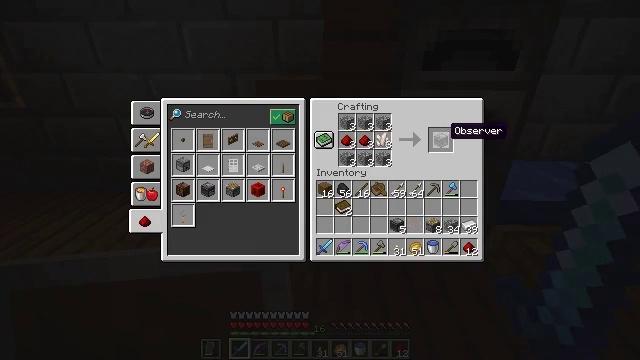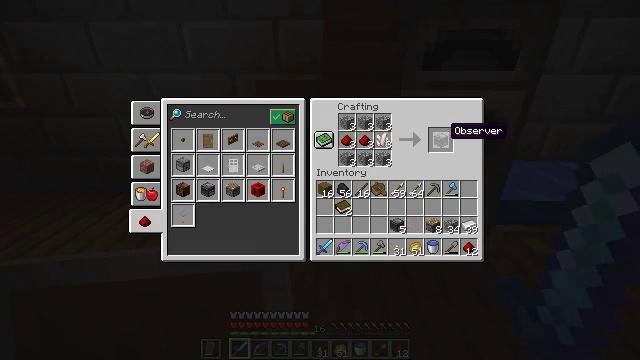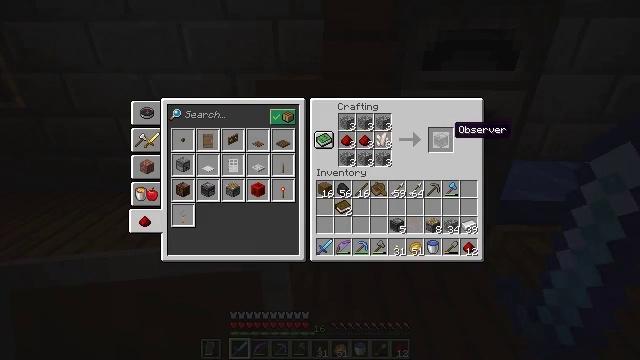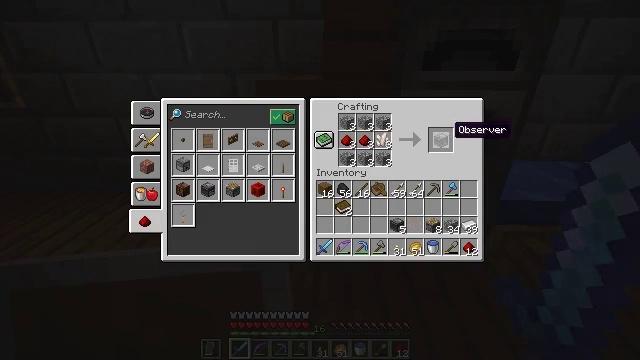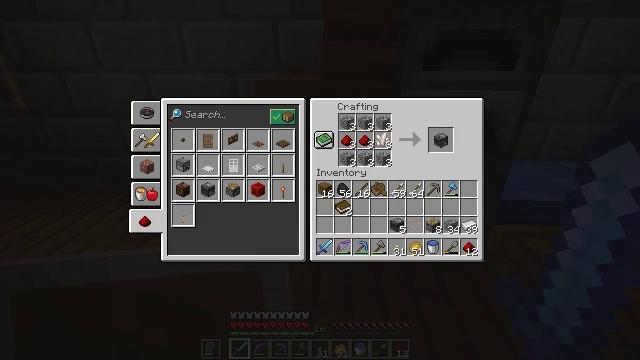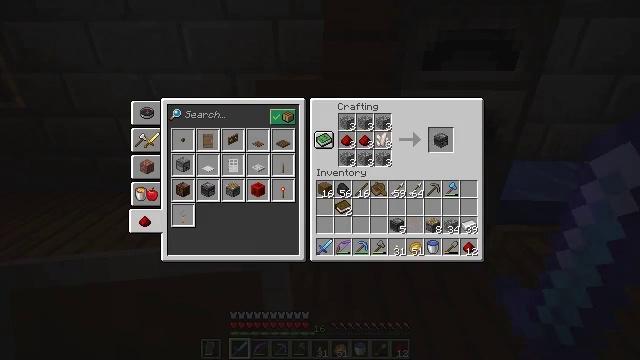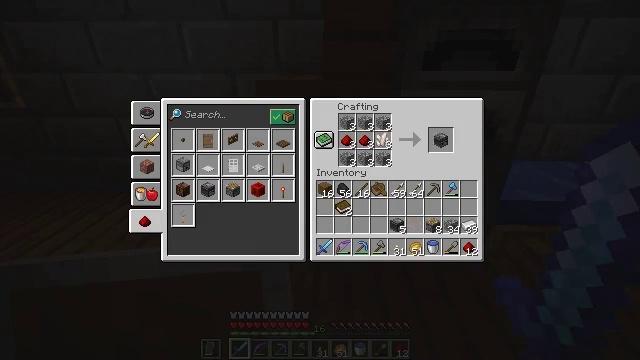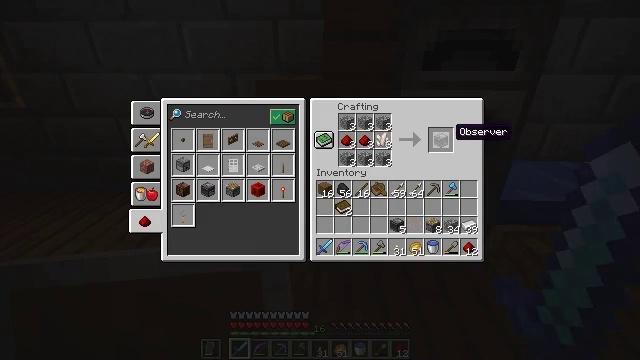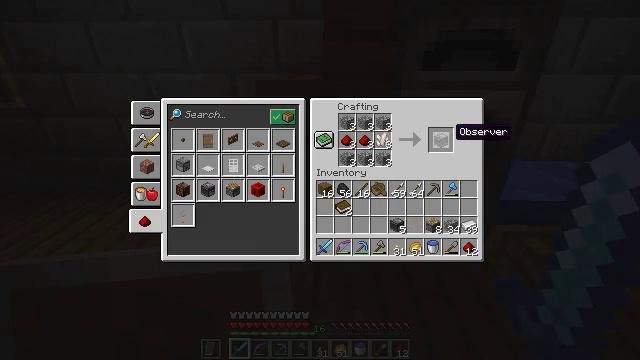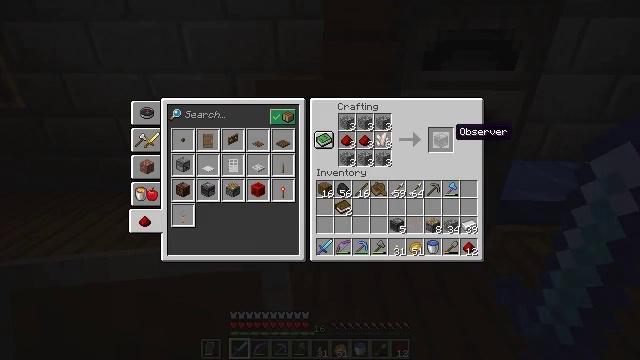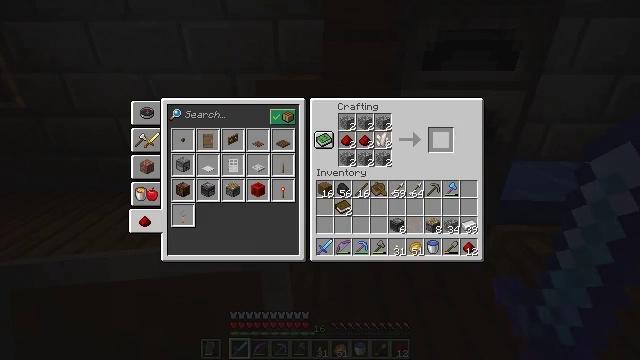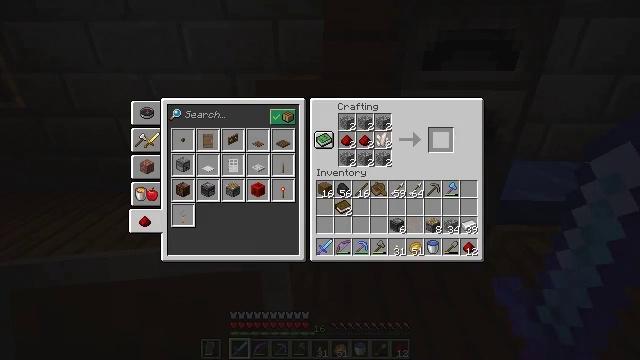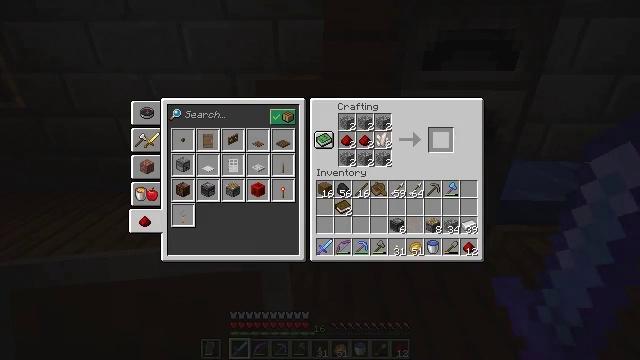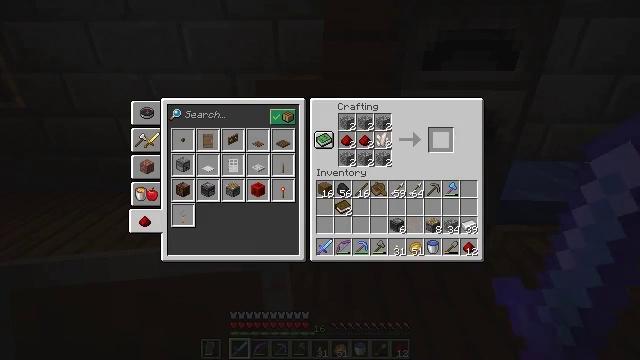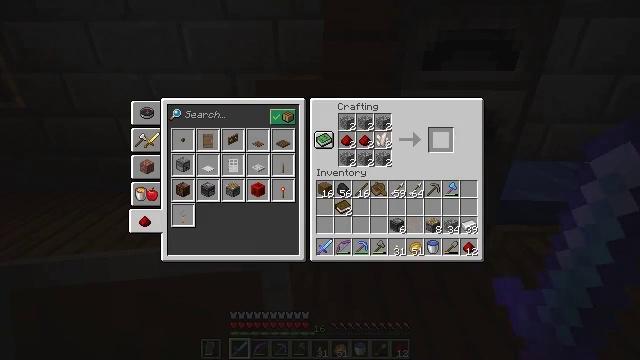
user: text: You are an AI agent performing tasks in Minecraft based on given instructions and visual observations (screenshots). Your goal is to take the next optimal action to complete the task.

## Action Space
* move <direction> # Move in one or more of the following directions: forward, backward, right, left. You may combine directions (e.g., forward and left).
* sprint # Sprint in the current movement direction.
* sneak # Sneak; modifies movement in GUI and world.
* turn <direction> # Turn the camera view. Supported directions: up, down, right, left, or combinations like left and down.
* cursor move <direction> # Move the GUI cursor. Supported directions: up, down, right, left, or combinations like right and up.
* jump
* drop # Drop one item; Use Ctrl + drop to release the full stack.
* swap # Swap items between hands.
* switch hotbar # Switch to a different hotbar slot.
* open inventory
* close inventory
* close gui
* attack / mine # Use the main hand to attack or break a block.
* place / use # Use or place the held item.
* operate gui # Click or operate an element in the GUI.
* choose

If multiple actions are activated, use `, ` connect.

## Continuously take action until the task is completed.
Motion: motion action
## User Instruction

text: Combine materials at the crafting table to get an observer.
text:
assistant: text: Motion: sneak
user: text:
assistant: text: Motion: sneak
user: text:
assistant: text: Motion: sneak
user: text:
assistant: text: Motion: sneak, cursor move right and down
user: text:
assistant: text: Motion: sneak
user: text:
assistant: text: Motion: sneak, cursor move left and up
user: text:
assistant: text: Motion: sneak
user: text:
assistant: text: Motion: sneak
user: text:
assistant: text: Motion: sneak
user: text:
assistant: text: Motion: sneak, operate gui
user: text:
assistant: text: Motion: sneak, operate gui
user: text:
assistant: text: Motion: sneak
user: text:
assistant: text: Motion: sneak
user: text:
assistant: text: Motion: sneak
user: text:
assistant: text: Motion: sneak